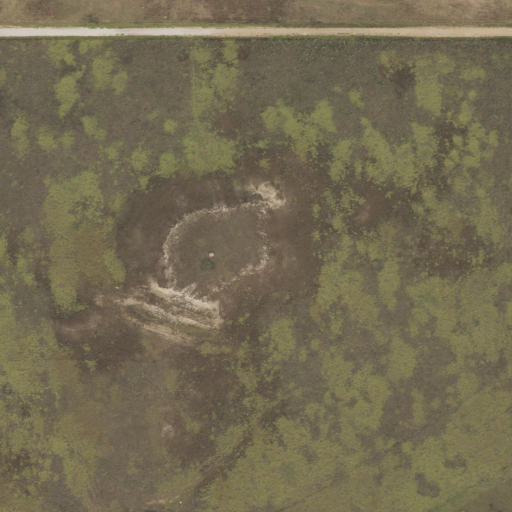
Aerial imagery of mountain in Texas named Bankhead Mound containing shrub and grassland